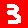
Digit: 3